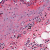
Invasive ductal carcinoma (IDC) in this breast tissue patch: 0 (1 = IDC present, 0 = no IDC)